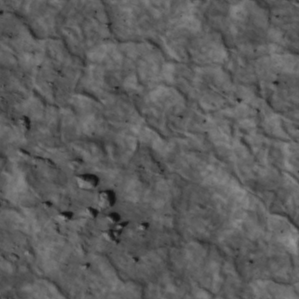
Label: non_frost